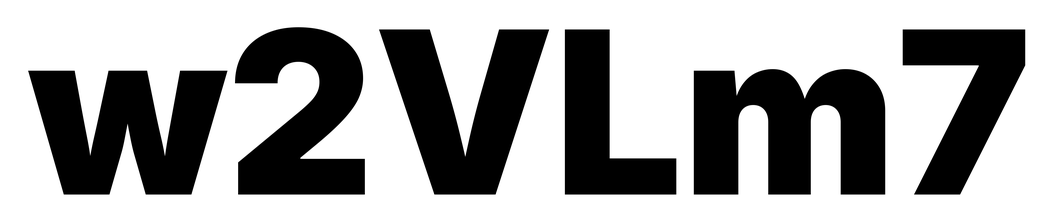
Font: Inter_Black